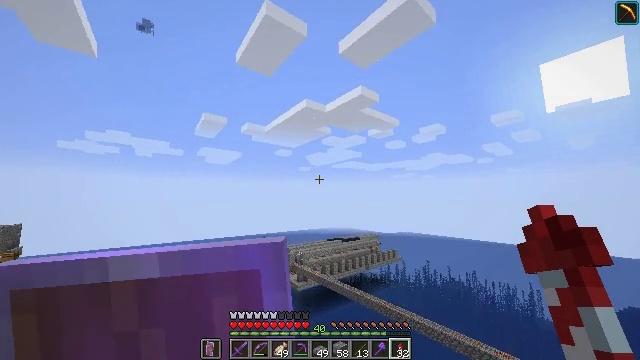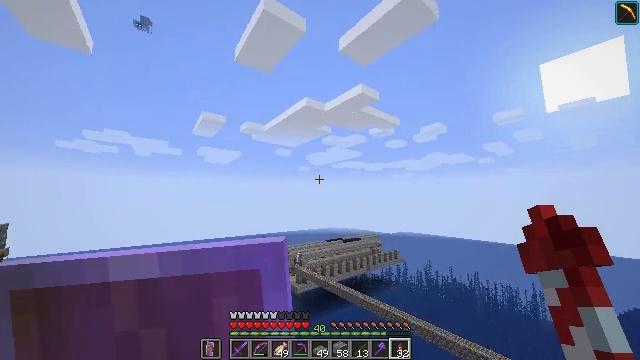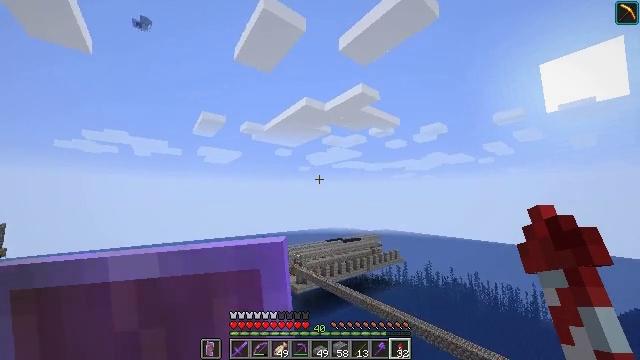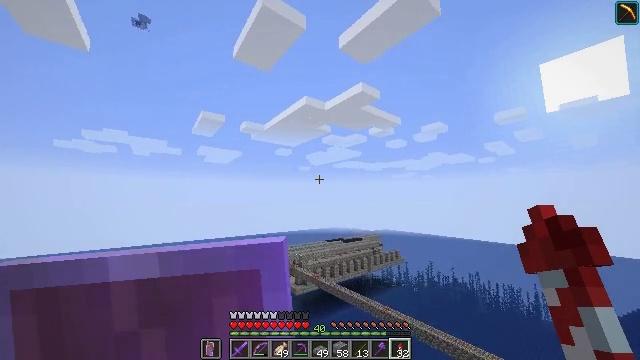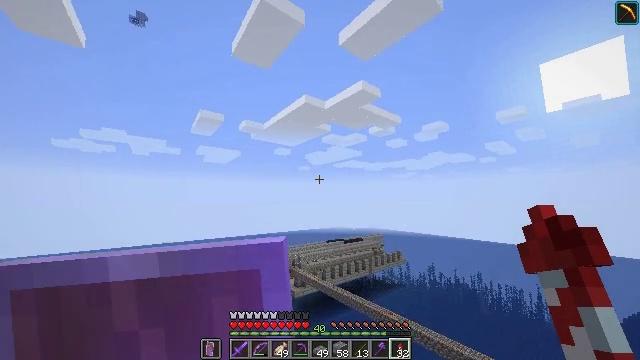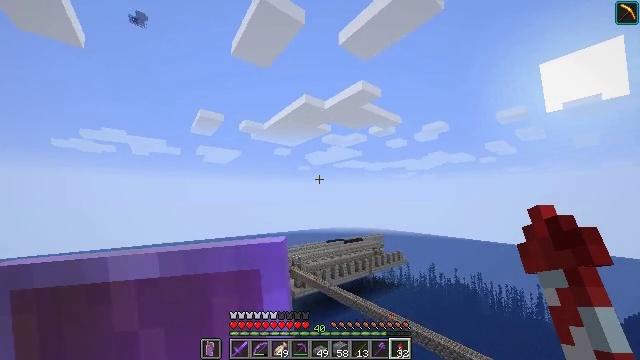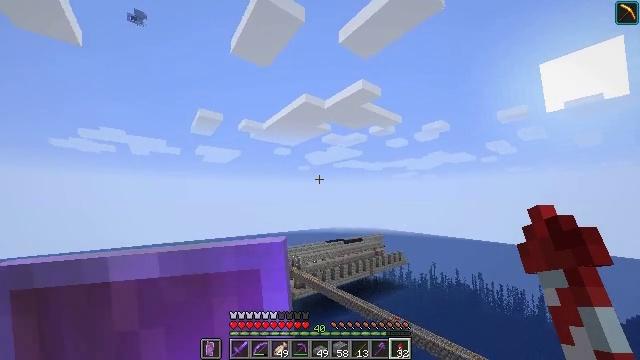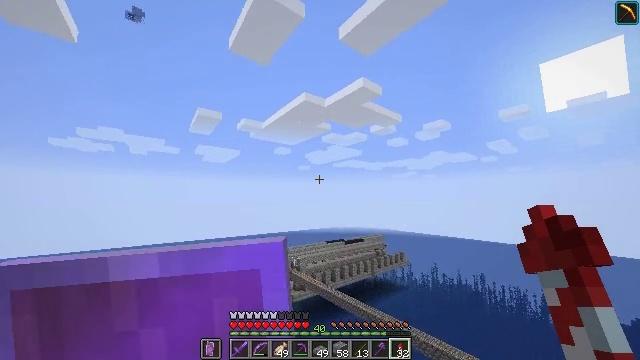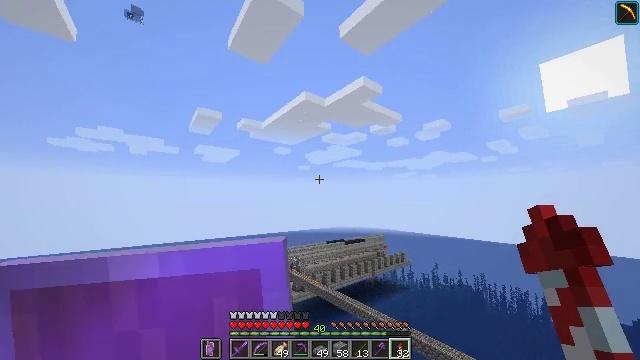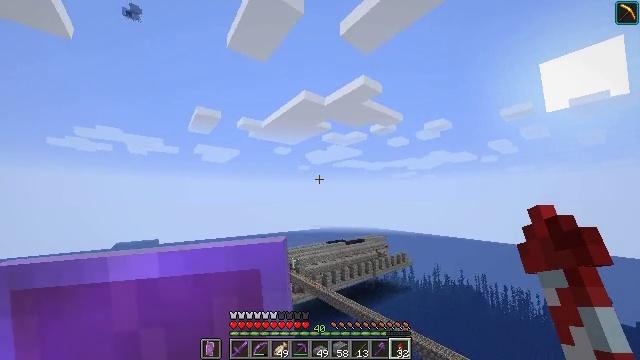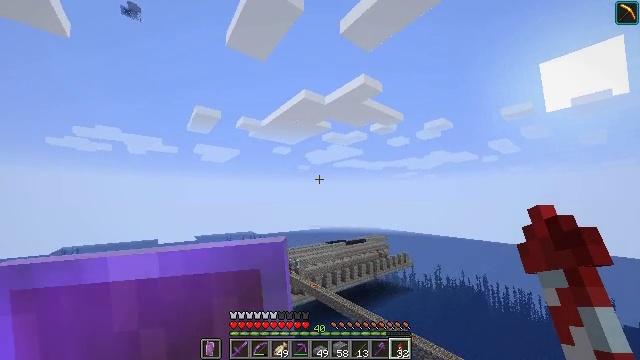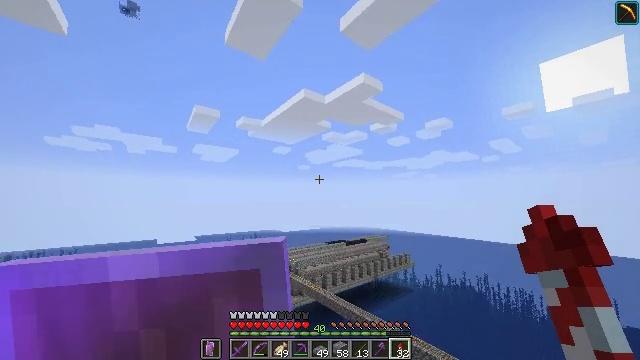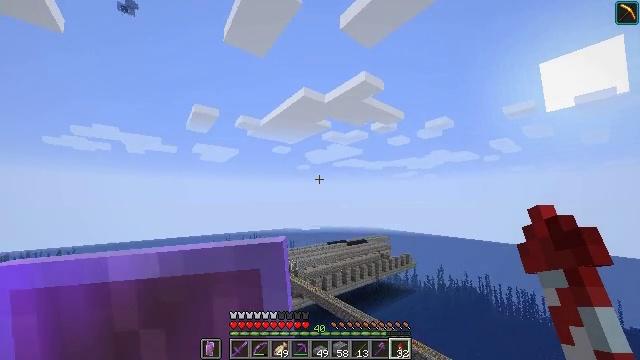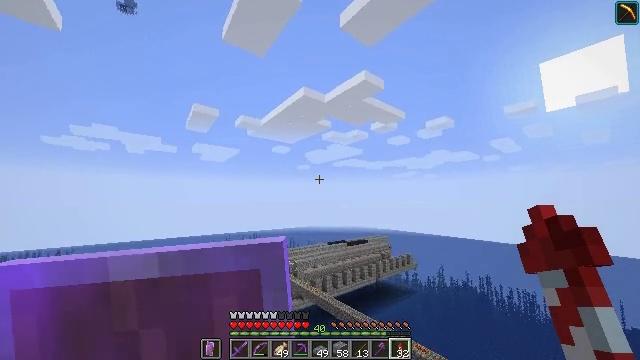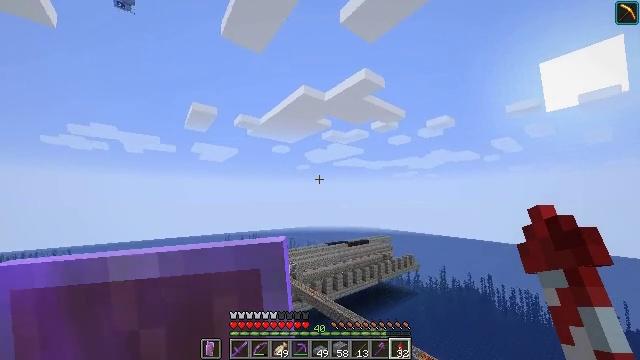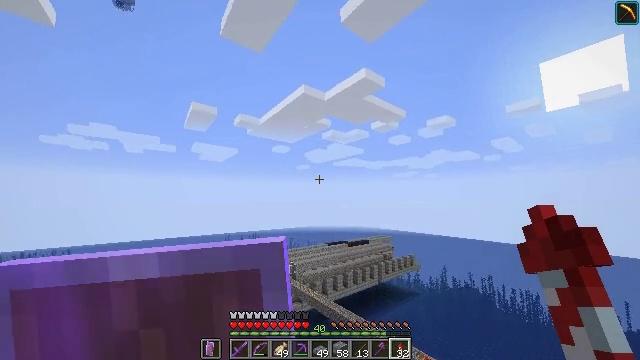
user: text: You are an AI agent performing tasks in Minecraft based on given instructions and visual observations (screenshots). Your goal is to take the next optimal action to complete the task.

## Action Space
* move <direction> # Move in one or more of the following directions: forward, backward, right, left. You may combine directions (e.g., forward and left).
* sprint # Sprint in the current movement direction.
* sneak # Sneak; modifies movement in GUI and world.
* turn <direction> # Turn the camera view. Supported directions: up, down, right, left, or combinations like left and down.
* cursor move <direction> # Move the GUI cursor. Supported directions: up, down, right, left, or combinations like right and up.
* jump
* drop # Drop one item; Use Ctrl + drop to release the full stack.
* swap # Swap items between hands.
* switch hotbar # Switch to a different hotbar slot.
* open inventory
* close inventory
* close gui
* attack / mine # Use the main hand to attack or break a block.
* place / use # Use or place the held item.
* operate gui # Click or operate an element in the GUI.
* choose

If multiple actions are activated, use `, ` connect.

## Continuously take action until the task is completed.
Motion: motion action
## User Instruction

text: Get stone bricks for construction purposes.
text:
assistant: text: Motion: move forward, sprint
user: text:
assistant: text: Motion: move forward, sprint
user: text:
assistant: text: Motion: move forward, sprint
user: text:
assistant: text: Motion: move forward, sprint
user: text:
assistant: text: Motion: move forward, sprint
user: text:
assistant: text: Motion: move forward, sprint
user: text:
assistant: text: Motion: move forward, sprint
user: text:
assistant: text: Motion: move forward, sprint
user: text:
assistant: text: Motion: move forward, sprint
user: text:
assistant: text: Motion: move forward, sprint
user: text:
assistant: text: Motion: move forward, sprint
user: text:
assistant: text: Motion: move forward, sprint
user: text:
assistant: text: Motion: move forward, sprint
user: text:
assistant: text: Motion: move forward, sprint
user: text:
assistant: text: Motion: move forward, sprint
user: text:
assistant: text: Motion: move forward, sprint
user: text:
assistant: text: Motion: move forward, sprint
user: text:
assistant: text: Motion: move forward, sprint, turn right
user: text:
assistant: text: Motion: move forward, sprint, turn right and down
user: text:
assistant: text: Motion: move forward, sprint, turn right and down
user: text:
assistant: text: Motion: move forward, sprint, turn right
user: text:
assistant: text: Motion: move forward, sprint, turn right and down
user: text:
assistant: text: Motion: move forward, sprint, turn down
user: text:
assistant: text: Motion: move forward, sprint, turn right and down
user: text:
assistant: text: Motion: move forward, sprint, turn down
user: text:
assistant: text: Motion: move forward, sprint
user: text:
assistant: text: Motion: move forward, sprint
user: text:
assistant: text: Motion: move forward, sprint
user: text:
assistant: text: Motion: move forward, sprint
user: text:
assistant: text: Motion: move forward, sprint